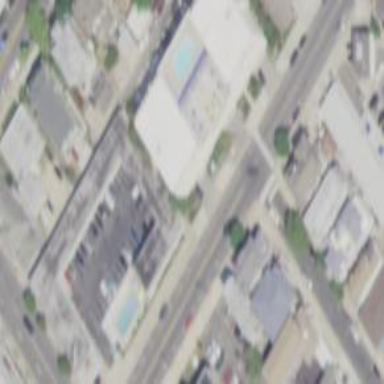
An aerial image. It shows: Building that is motel.